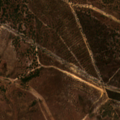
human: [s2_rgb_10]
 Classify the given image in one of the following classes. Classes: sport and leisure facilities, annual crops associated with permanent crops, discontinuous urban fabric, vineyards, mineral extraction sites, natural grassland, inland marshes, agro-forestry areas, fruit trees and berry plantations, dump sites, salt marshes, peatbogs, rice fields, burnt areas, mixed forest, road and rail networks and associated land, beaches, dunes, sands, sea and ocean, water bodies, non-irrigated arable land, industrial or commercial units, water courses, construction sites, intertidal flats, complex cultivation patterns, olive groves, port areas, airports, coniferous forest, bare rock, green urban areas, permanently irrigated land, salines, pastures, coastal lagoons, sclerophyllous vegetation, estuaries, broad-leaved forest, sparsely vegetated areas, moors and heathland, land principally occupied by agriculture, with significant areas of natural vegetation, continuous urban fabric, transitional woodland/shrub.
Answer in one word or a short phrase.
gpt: agro-forestry areas, broad-leaved forest, transitional woodland/shrub